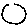
Label: circle